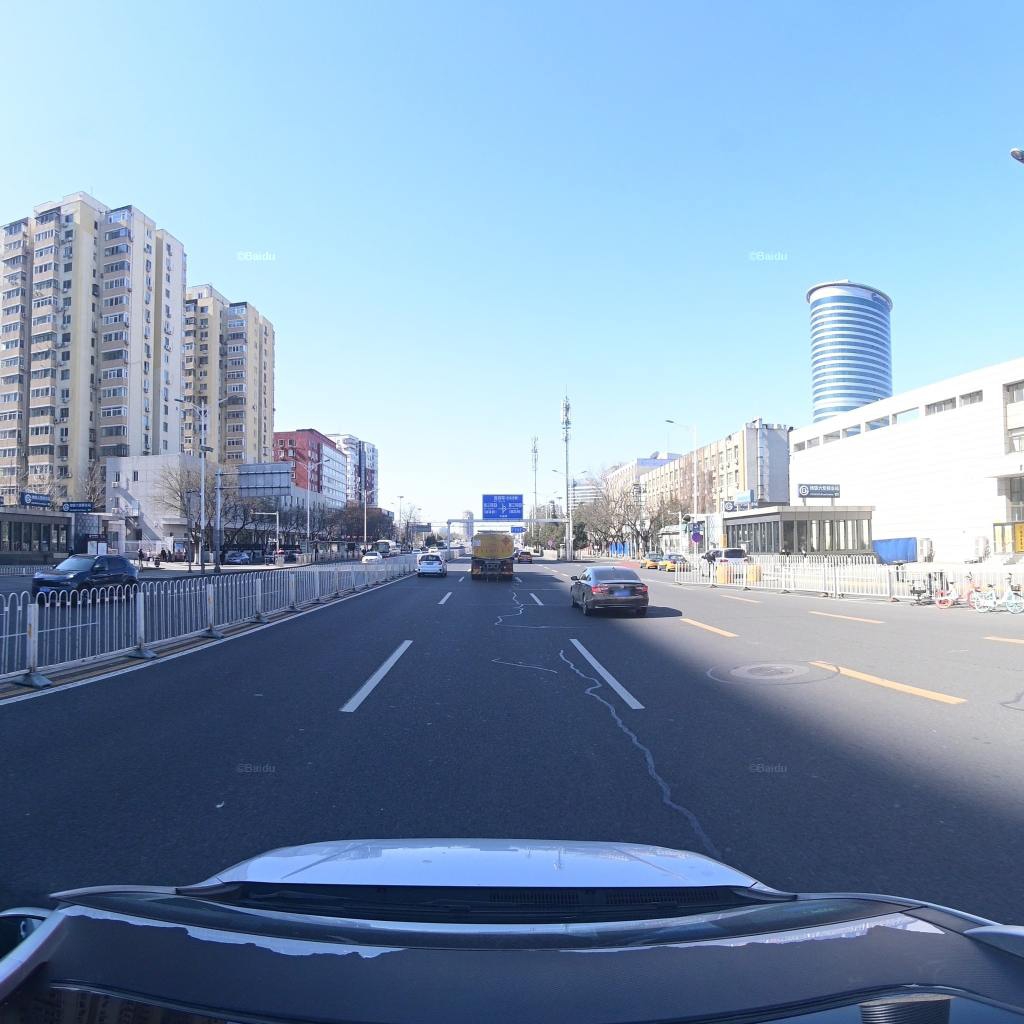
Region: Fengtai
Road damage annotations: longitudinal patch, transverse patch, transverse patch, manhole cover, longitudinal patch